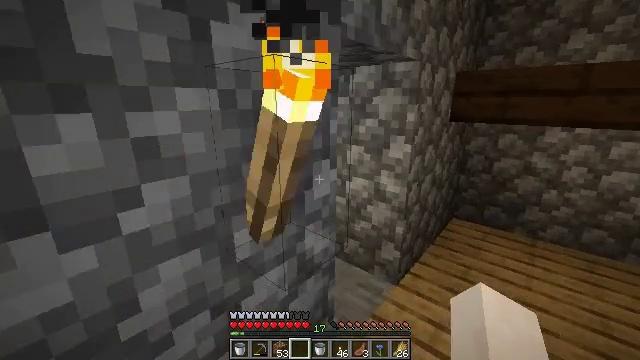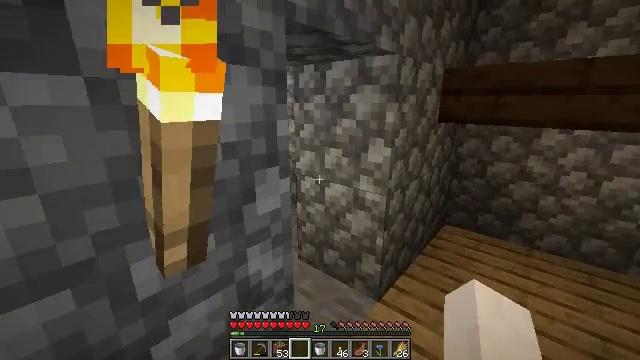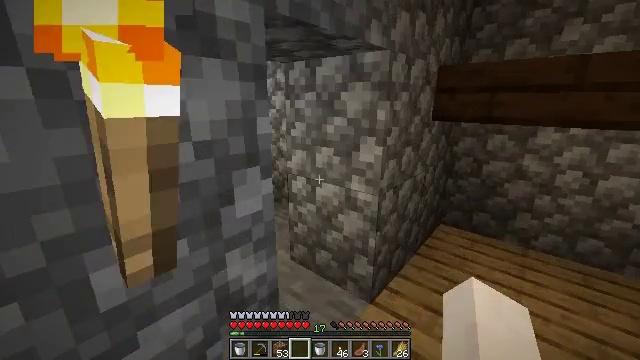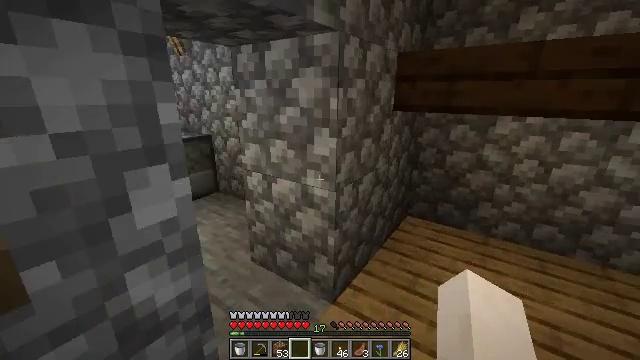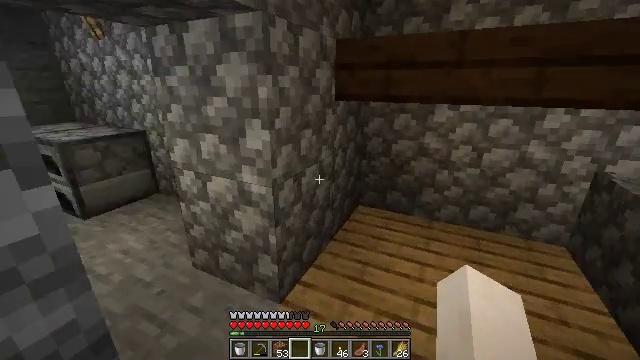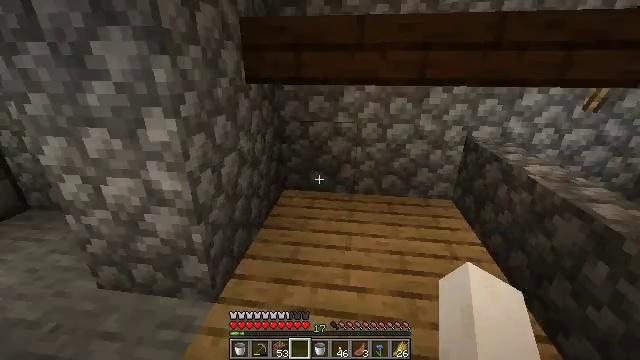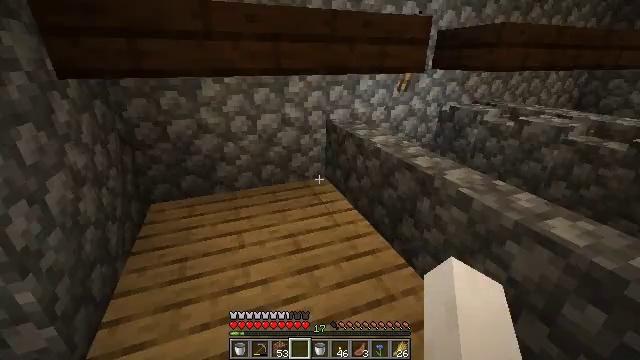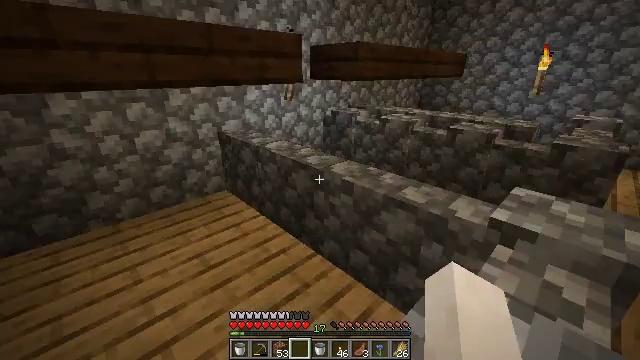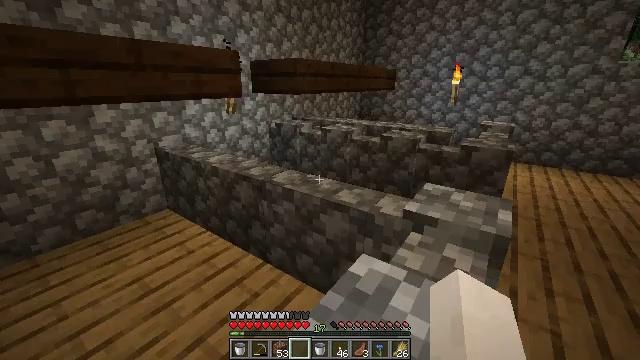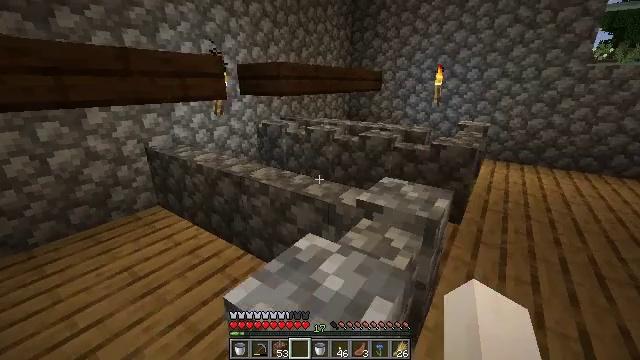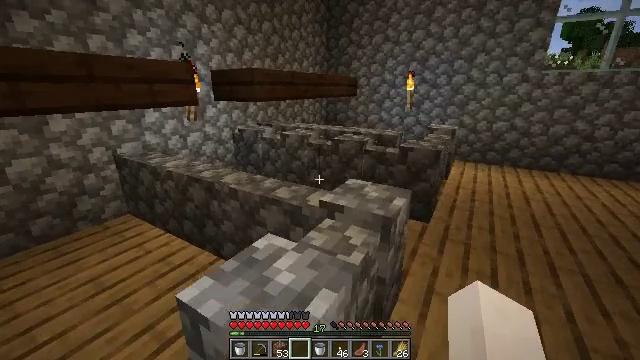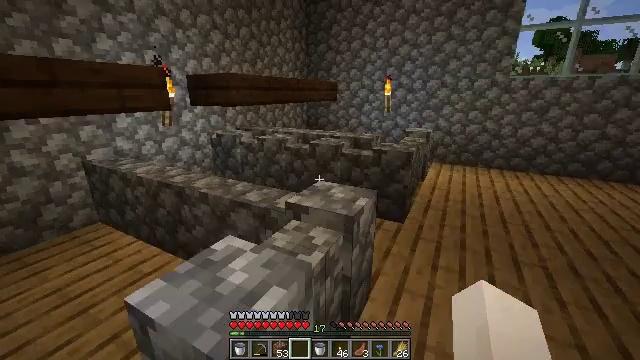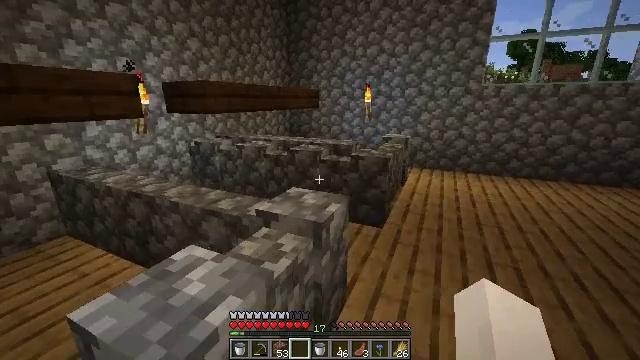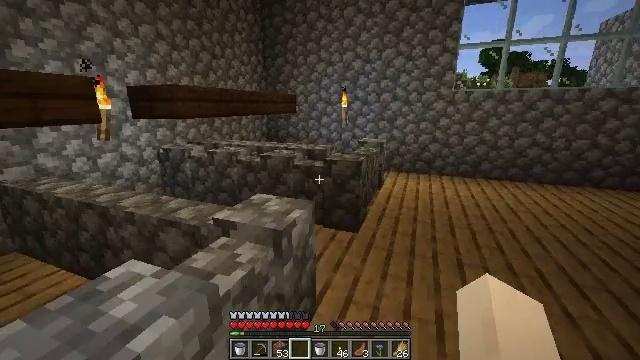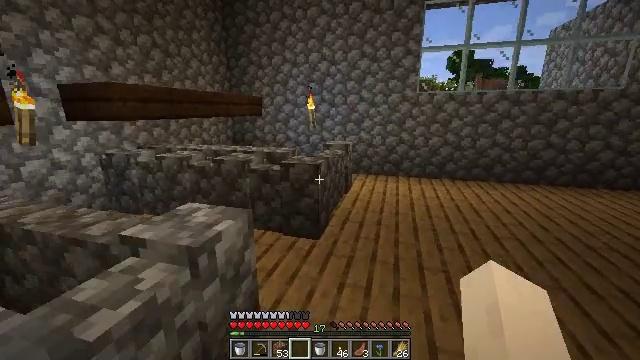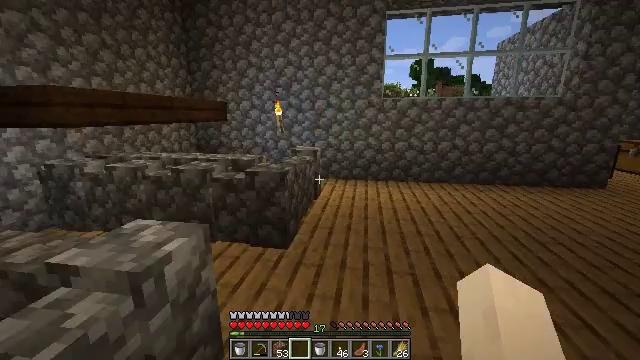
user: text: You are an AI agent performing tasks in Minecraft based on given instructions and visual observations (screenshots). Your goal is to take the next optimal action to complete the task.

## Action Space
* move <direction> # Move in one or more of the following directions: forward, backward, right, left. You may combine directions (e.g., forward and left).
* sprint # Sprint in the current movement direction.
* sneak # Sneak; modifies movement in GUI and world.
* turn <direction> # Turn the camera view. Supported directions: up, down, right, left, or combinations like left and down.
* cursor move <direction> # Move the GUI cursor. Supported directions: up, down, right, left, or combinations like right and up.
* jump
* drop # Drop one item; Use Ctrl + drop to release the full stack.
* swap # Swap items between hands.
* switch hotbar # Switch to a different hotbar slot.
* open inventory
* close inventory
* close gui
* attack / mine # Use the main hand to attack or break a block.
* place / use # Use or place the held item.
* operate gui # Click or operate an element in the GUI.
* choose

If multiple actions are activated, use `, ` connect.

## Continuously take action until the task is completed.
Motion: motion action
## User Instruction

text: Break the oxeye daisy to gather it.
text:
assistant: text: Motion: move forward and move right
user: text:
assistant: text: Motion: move forward and move right
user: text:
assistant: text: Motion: move right, turn right and down
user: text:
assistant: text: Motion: move back and move right, turn right and down
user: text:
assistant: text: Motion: move back and move right, turn right and down
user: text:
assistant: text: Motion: move back, turn right and down
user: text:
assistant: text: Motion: move back and move right, turn right and up
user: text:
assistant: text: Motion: move back and move right, turn right and up
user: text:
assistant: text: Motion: move back and move right
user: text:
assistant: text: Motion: move right, turn right and up
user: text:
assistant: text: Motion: move right, turn right
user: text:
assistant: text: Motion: move forward and move right, turn right and up
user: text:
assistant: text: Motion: move forward and move right, turn right and up
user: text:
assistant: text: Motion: move forward and move right, turn right
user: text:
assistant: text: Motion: move forward and move right, turn right and up
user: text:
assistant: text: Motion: move forward and move right, turn right
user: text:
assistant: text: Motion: move forward and move right
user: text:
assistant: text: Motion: move forward
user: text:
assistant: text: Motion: move forward, turn right
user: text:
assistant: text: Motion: move forward, turn right
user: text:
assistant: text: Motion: move forward, turn right
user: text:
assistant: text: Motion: move forward, turn right
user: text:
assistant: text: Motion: move forward, turn right
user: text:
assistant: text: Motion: move forward, turn right and up
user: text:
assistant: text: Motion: move forward, turn right
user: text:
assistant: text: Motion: move forward
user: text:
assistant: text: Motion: move forward and move right
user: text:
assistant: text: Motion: move forward and move right
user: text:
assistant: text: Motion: move forward and move right
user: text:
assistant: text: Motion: move forward and move right